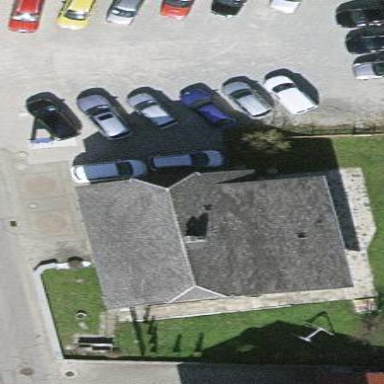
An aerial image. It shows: White building with gray half-hipped roof.